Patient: sex M, age 49
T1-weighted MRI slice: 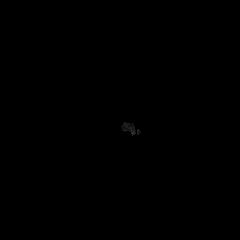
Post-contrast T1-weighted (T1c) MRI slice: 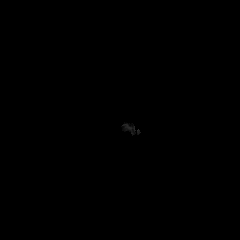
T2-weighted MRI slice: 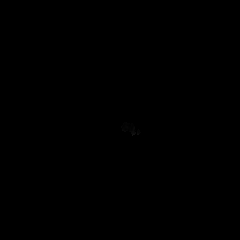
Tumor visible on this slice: no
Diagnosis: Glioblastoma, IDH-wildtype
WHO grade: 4